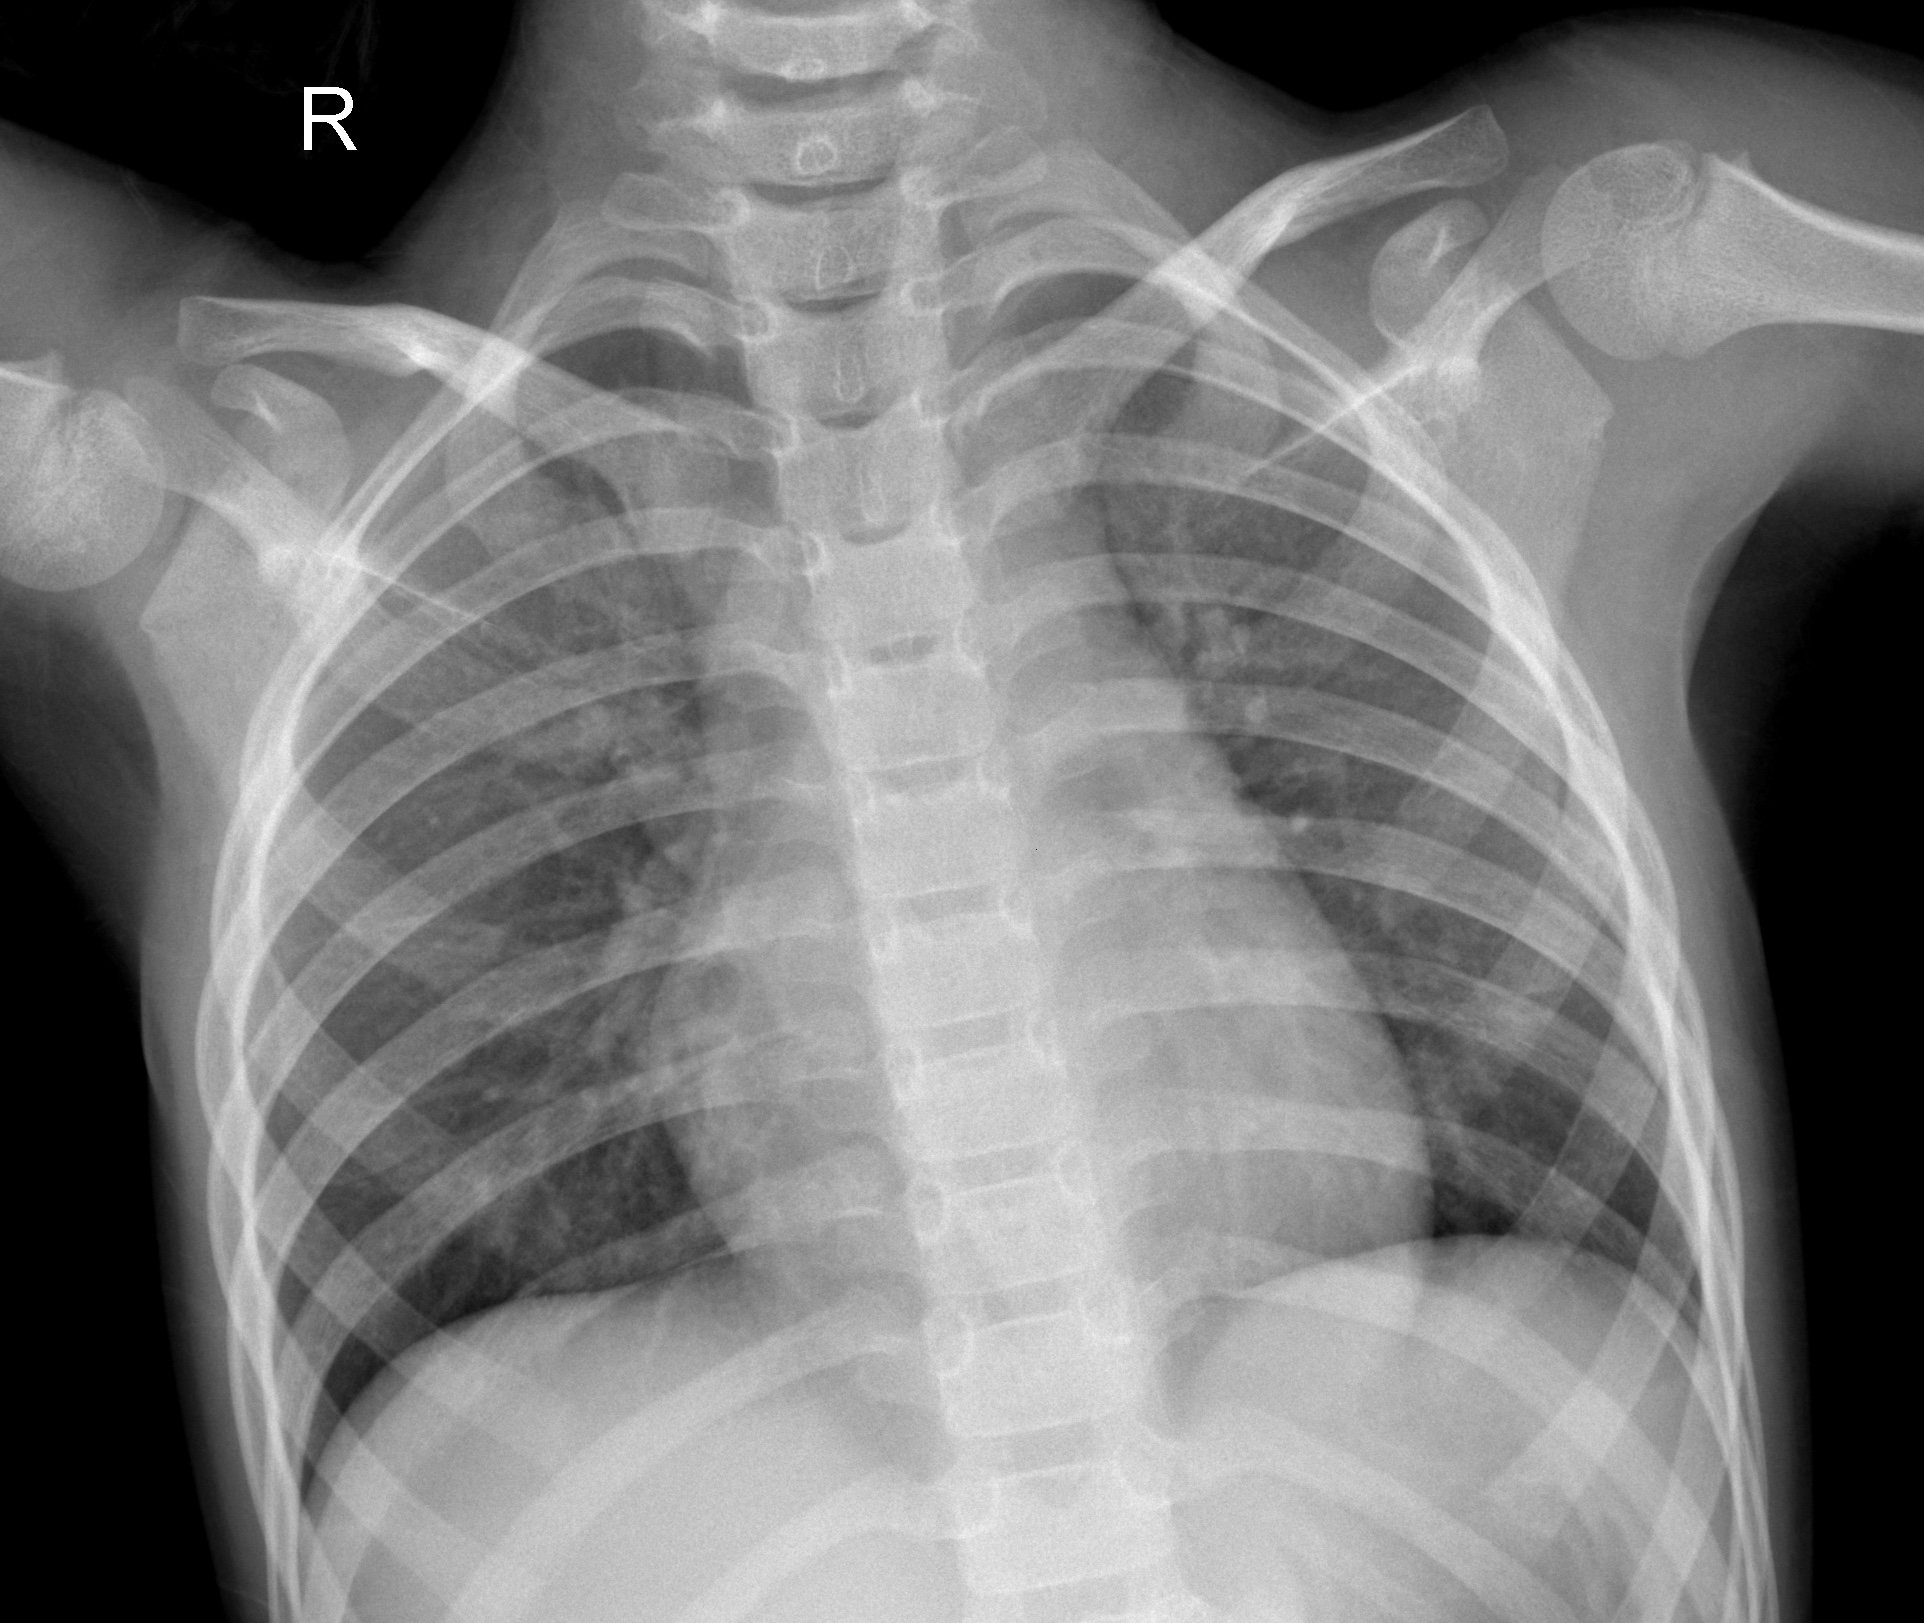
Diagnosis: NORMAL